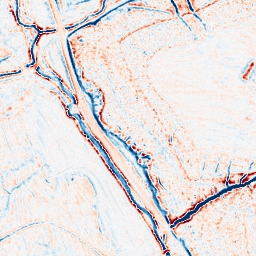
Category: edge_preserving
Decomposition family: bilateral
Decomposition parameters: d: 9
sigma_color: 150
sigma_space: 150
Upsampling method: cubic_mitchell
Upsampling parameters: scale: 8
Upsampling scale: 8